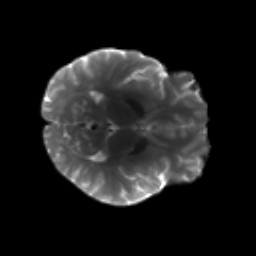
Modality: T2w
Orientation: axial
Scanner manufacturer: siemens
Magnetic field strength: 3 T
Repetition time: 4.16 s
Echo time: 0.0806 s